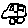
Label: car